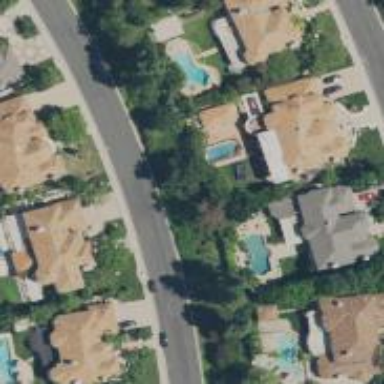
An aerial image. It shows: Residential road.